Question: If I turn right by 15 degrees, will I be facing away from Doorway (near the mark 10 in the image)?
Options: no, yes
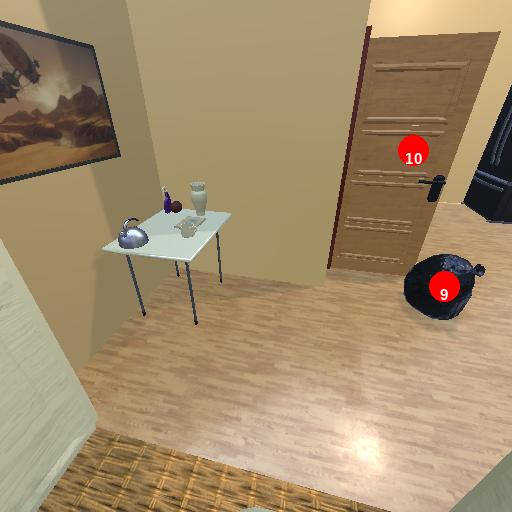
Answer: no